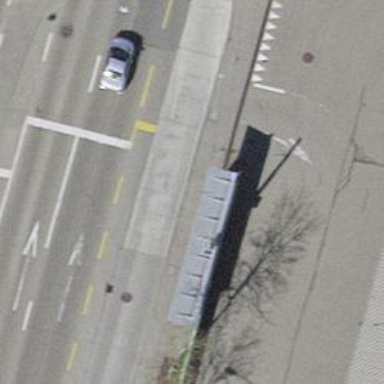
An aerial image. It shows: Platform for public transport with shelter.